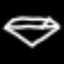
Label: diamond